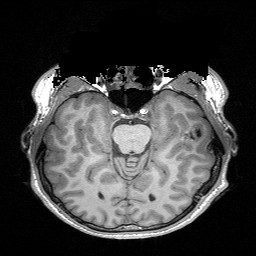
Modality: T1w
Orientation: coronal